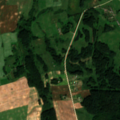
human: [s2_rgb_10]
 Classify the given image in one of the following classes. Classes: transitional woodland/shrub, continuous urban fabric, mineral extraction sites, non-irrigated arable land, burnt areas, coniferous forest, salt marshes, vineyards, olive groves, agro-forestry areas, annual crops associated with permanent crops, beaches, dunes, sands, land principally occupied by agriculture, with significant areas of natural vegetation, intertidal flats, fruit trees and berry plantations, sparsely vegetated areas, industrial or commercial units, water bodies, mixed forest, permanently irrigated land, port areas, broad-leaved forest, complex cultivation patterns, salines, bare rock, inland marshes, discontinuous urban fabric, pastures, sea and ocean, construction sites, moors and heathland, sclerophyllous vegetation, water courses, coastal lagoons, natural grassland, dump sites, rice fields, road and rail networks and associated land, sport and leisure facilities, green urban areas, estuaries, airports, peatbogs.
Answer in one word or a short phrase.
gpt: non-irrigated arable land, complex cultivation patterns, land principally occupied by agriculture, with significant areas of natural vegetation, mixed forest